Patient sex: M
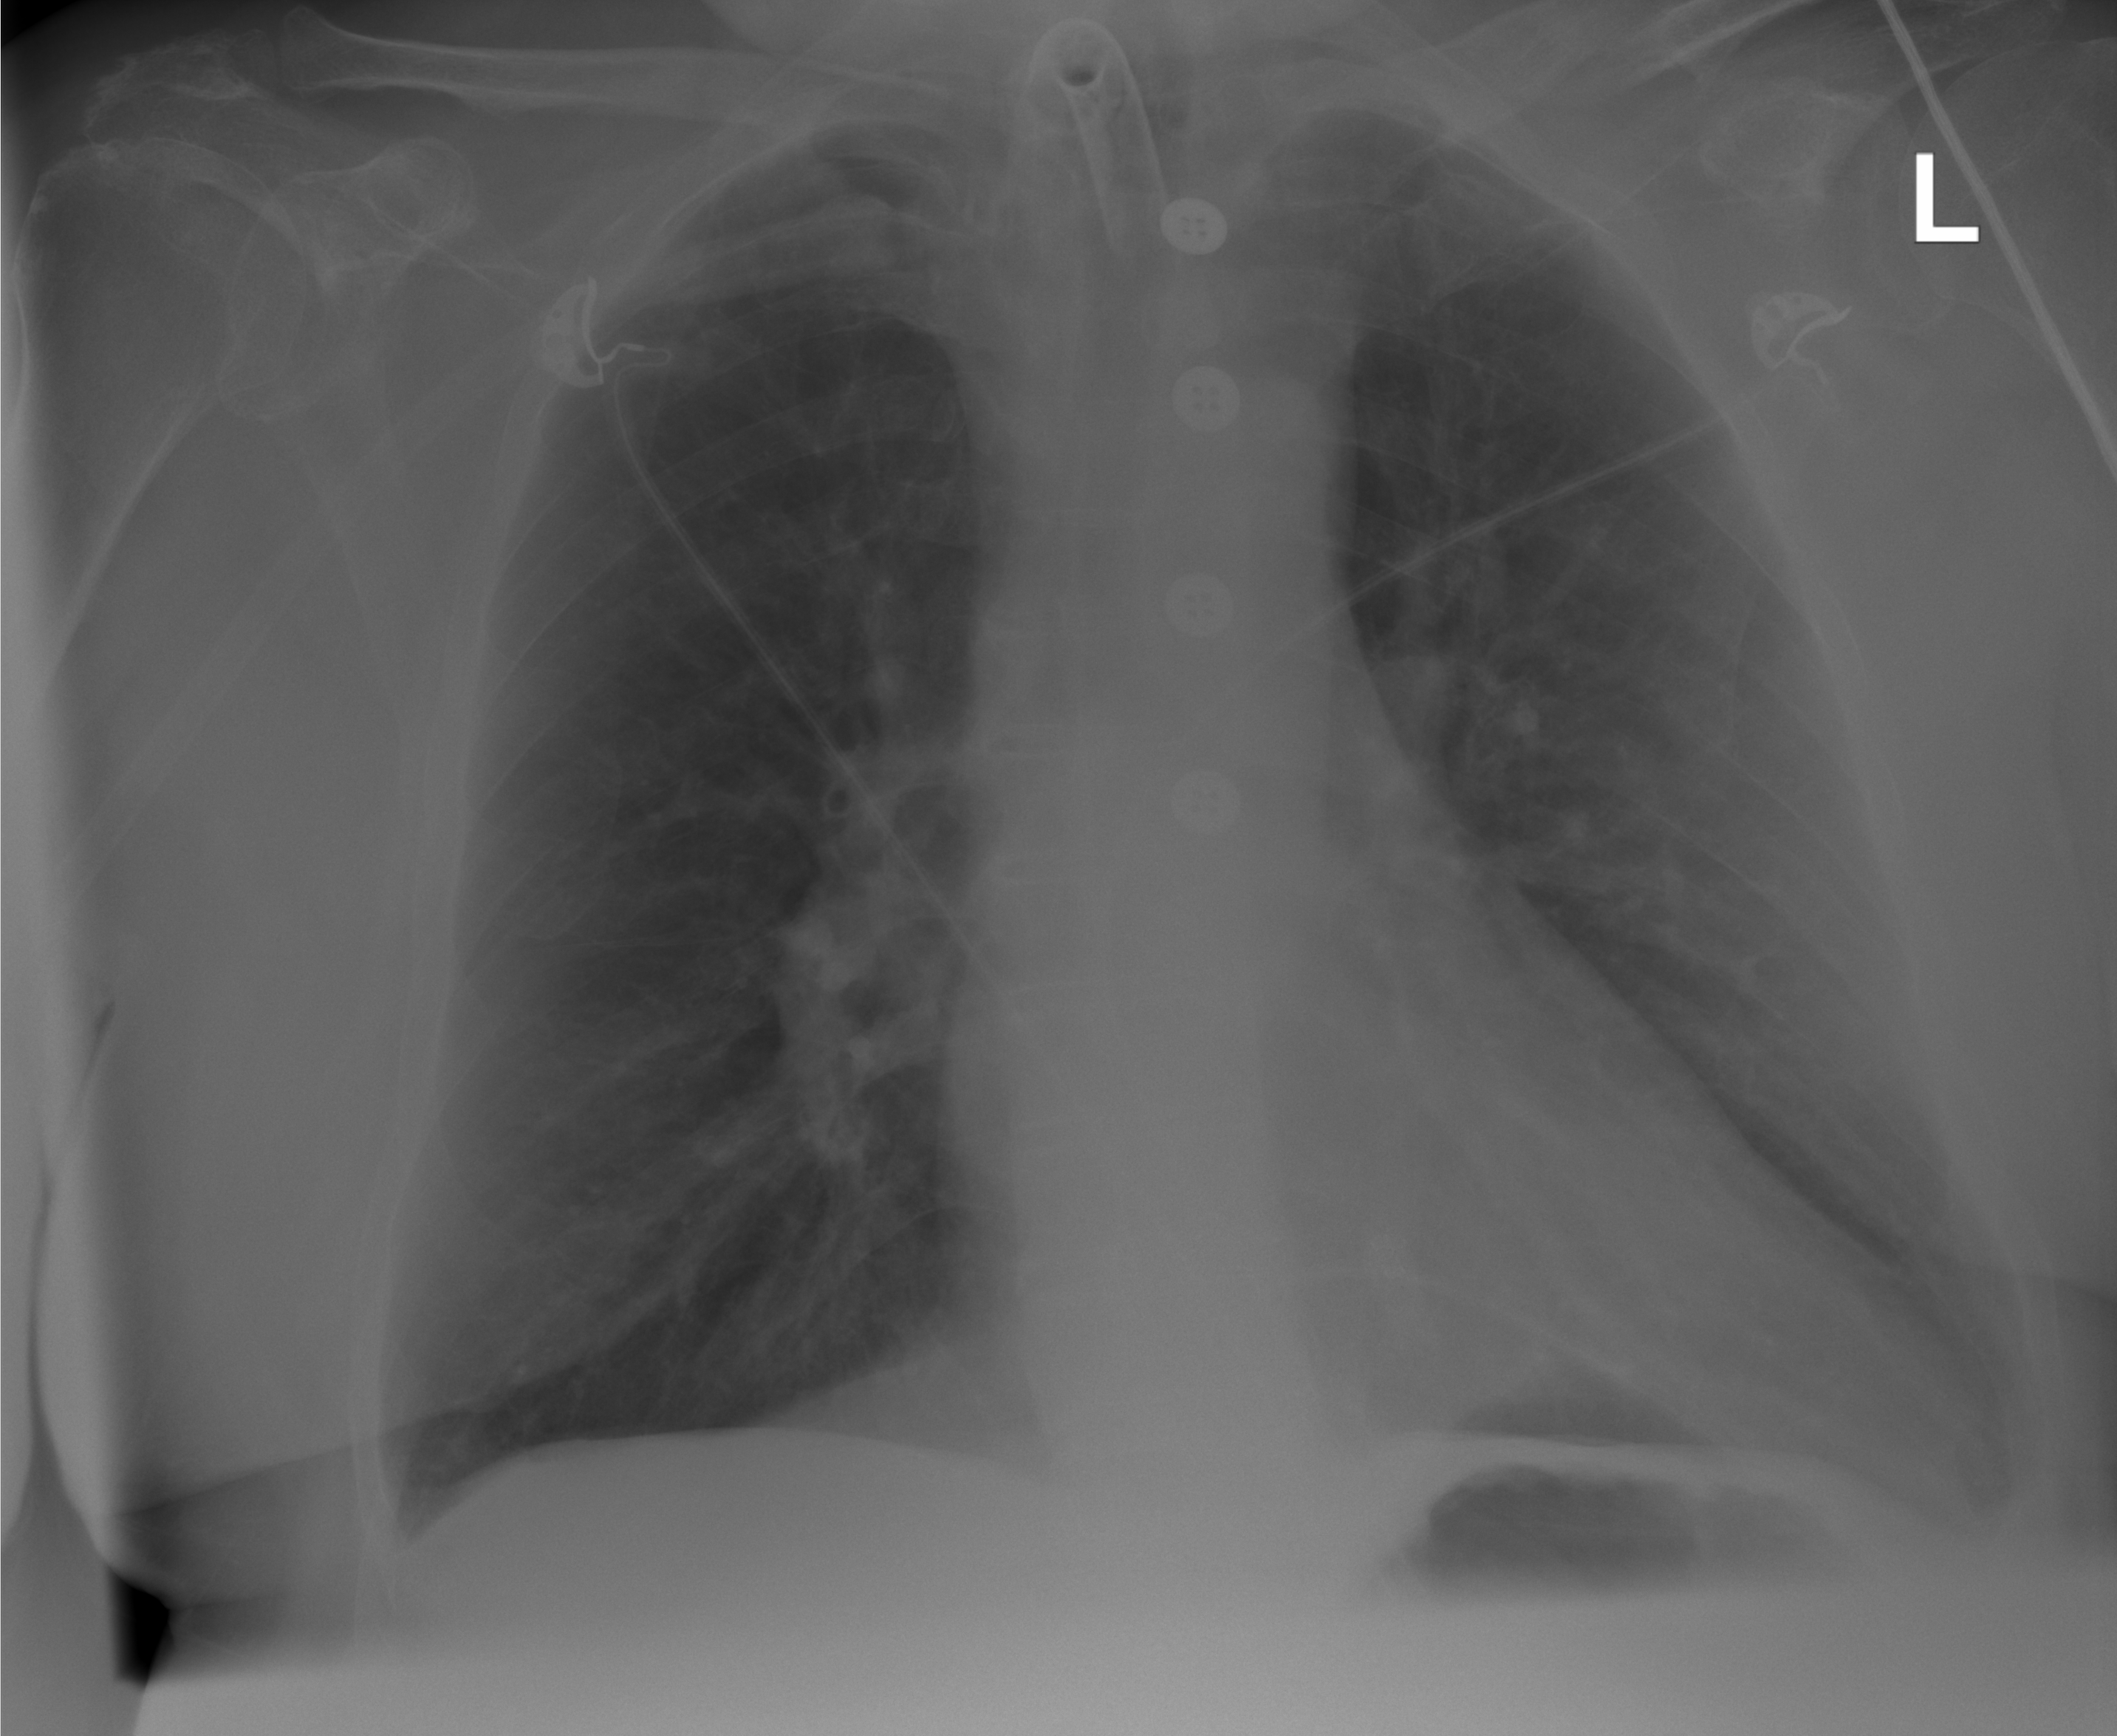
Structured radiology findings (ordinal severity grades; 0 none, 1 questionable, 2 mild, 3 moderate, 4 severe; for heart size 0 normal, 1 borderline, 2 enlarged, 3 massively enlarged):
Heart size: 0
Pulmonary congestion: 0
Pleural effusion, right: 0
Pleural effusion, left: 2
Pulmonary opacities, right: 0
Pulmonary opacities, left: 0
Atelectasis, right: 0
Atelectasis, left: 0